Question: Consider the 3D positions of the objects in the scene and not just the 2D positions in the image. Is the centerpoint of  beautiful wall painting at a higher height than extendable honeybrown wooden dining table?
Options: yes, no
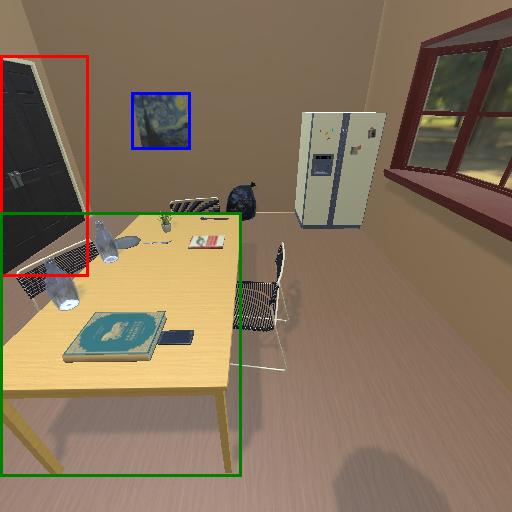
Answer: yes